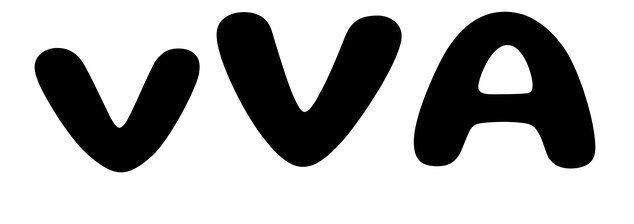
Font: Gluten_SemiBold